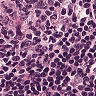
Metastatic tissue present: yes